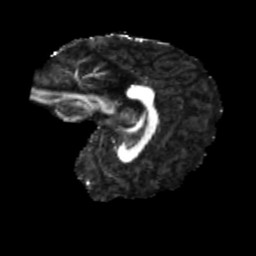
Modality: FA
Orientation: sagittal
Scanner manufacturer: siemens
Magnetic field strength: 3 T
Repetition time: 4 s
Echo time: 0.0594 s